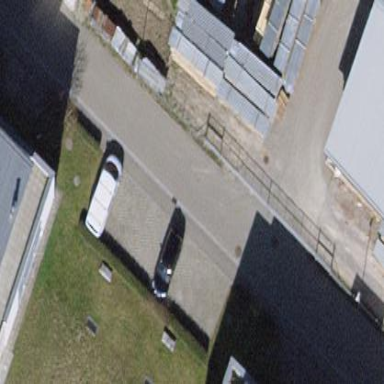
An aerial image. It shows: Street side parking area.